Interaction volume radius: 5 \u00c5
Interaction volume height: 25 \u00c5
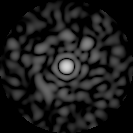
Disorder parameter: 0.771